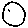
Label: circle